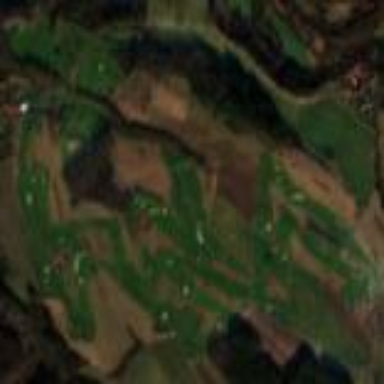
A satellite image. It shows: Golf course with 27 holes.